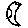
Label: moon